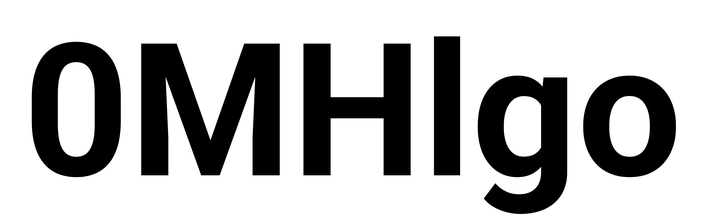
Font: Roboto_Bold